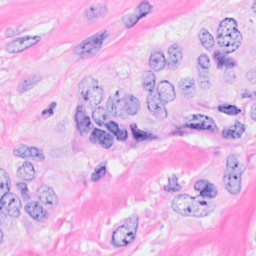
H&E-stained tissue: Breast